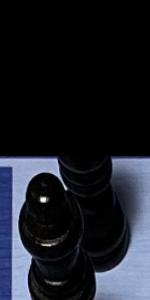
Label: Bishop_Black